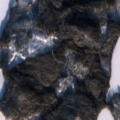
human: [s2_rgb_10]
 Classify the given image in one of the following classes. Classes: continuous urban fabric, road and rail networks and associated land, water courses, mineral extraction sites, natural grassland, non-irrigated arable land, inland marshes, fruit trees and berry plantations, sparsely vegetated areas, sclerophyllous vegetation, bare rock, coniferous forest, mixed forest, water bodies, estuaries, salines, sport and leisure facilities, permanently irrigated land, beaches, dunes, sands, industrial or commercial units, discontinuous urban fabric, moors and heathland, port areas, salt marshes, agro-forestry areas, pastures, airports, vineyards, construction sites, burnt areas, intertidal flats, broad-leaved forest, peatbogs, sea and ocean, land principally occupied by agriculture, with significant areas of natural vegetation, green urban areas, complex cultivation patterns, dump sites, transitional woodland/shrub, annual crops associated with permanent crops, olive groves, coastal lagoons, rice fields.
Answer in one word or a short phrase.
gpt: coniferous forest, mixed forest, water bodies